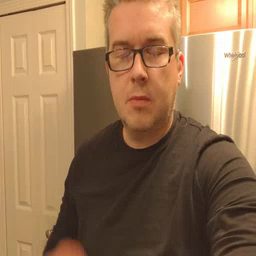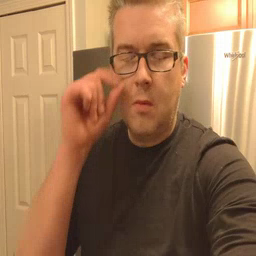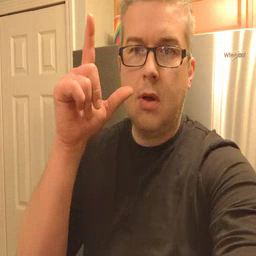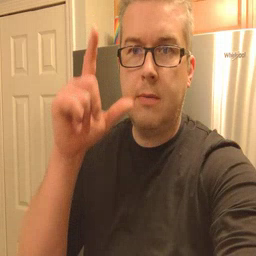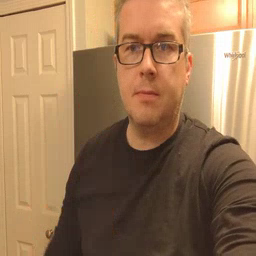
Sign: wake